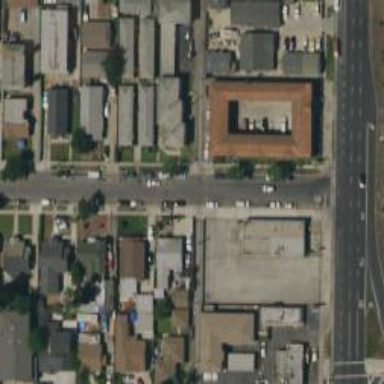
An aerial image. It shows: Alley classified as service road.